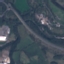
Land use / land cover: Highway